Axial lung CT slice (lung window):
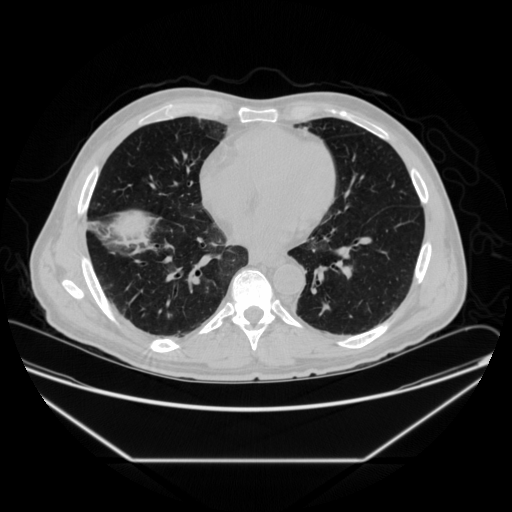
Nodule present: no